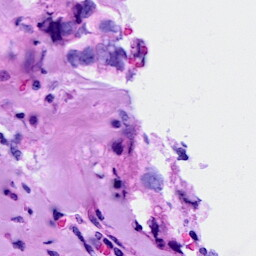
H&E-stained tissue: Breast